Field crop: maize
Growth stage: 2
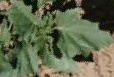
Species: datura